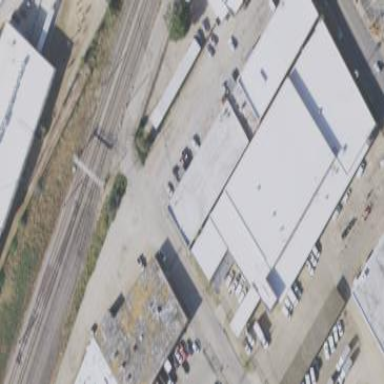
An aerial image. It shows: Warehouse building.